You are looking at the wavelet scalogram of a bearing's acceleration signal. Determine the bearing's health state. Answer with exactly one of: normal, inner_race, outer_race, ball.
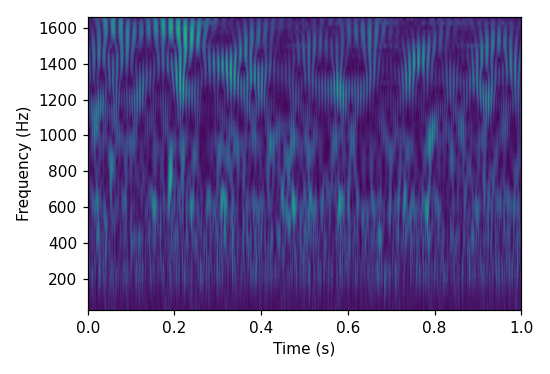
Answer: outer_race